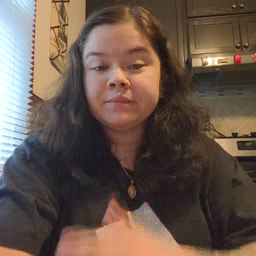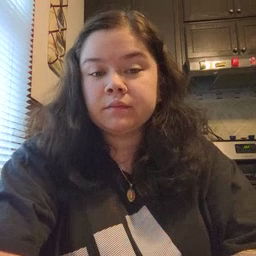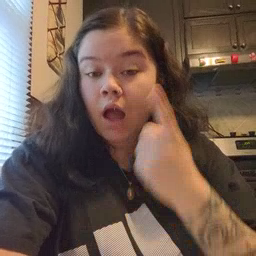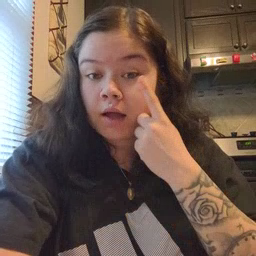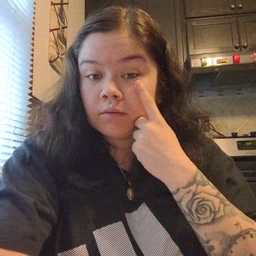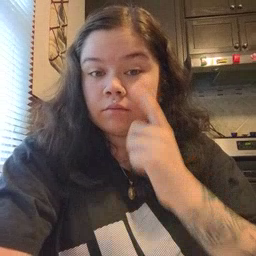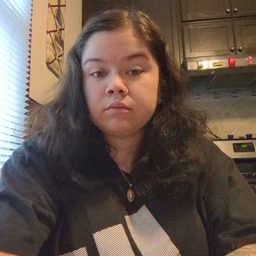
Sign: eye